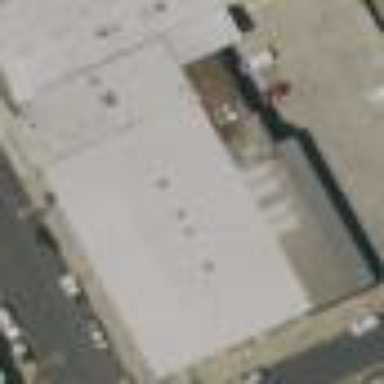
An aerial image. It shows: Industrial building.